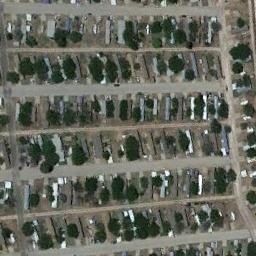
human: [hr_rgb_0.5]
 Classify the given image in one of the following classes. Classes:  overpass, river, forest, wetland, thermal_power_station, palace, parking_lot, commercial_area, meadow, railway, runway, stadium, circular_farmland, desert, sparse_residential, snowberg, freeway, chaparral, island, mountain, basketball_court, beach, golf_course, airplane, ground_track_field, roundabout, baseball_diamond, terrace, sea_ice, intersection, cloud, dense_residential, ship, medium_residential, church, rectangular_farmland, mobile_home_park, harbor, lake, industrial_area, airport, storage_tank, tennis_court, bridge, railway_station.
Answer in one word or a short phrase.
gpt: mobile_home_park